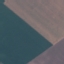
Land use / land cover class: AnnualCrop